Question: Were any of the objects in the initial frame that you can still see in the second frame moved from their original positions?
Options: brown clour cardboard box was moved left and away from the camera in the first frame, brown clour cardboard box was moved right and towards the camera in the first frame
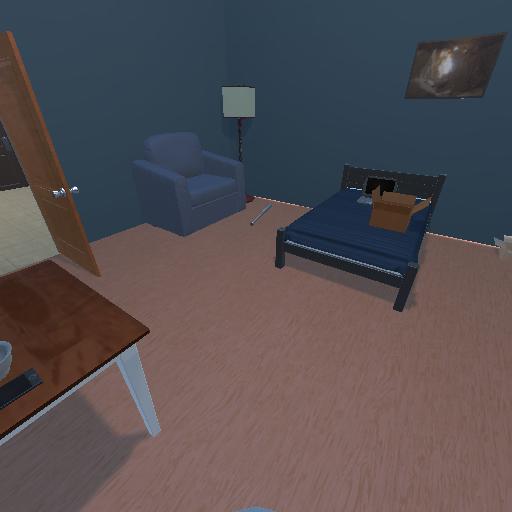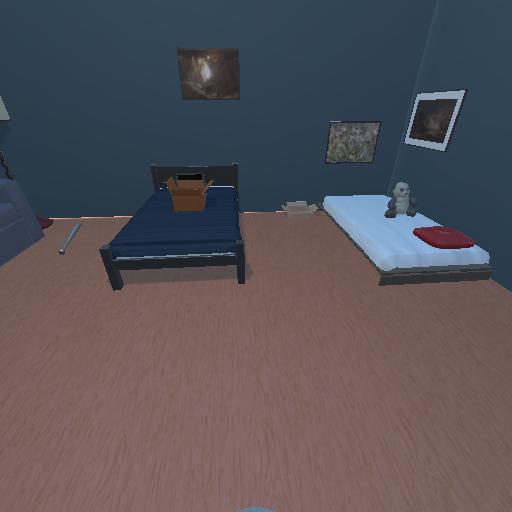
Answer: brown clour cardboard box was moved left and away from the camera in the first frame